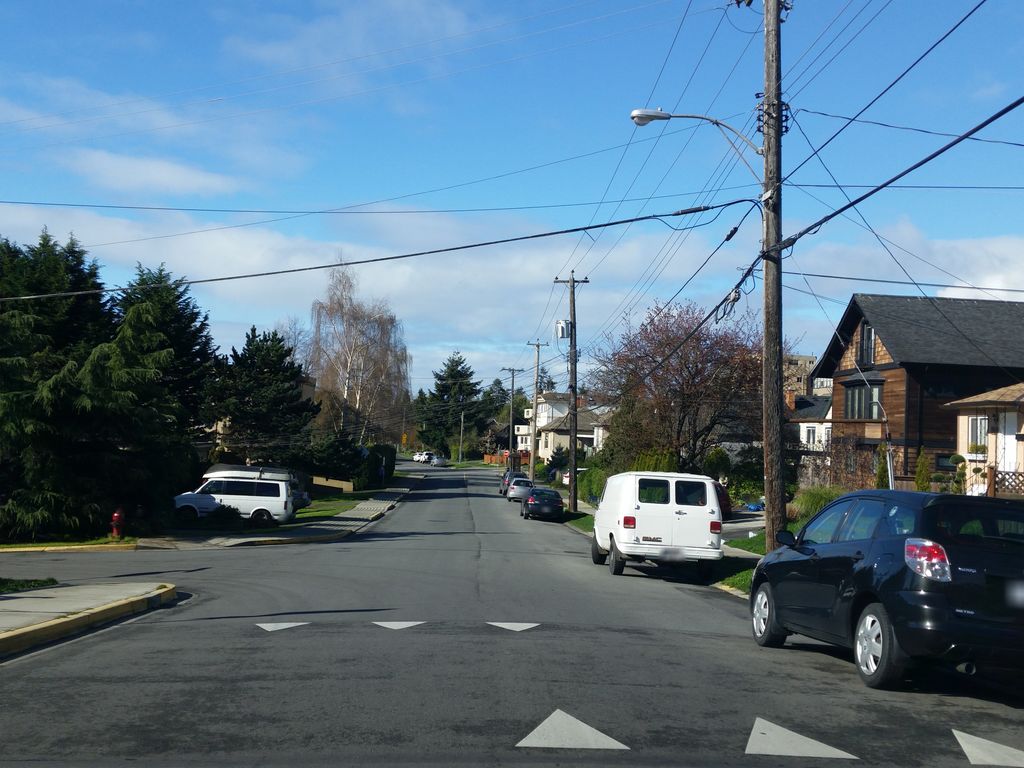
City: victoria